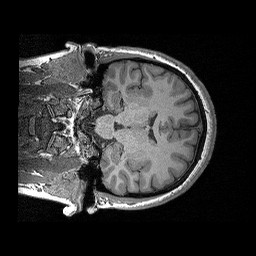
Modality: T1w
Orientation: coronal
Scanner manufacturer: siemens
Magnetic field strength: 3 T
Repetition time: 2.3 s
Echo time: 0.00298 s